Question: when i rotate my phone , wrappanle is not changed and it does not get new figure . what should i do for that ?

and this is my xaml code :
'''
<ScrollViewer>
<toolkit:WrapPanel>
<Rectangle Height="100" Width="200" Fill="Red" />
<Rectangle Margin="10" Height="100" Width="200" Fill="Red" />
<Rectangle Height="100" Width="200" Fill="Red" />
<Rectangle Height="100" Width="200" Fill="Red" Margin="10" />
<Rectangle Height="100" Width="200" Fill="Red" />
<Rectangle Height="100" Width="200" Fill="Red" Margin="10" />
<Rectangle Height="100" Width="200" Fill="Red" />
<Rectangle Height="100" Width="200" Fill="Red" Margin="10" />
<Rectangle Height="100" Width="200" Fill="Red" />
<Rectangle Height="100" Width="200" Fill="Red" Margin="10" />
<Rectangle Height="100" Width="200" Fill="Red" />
<Rectangle Height="100" Width="200" Fill="Red" Margin="10" />
<Rectangle Height="100" Width="200" Fill="Red" />
<Rectangle Height="100" Width="200" Fill="Red" Margin="10" />
<Rectangle Height="100" Width="200" Fill="Red" />
<Rectangle Height="100" Width="200" Fill="Red" Margin="10" />
</toolkit:WrapPanel>
'''
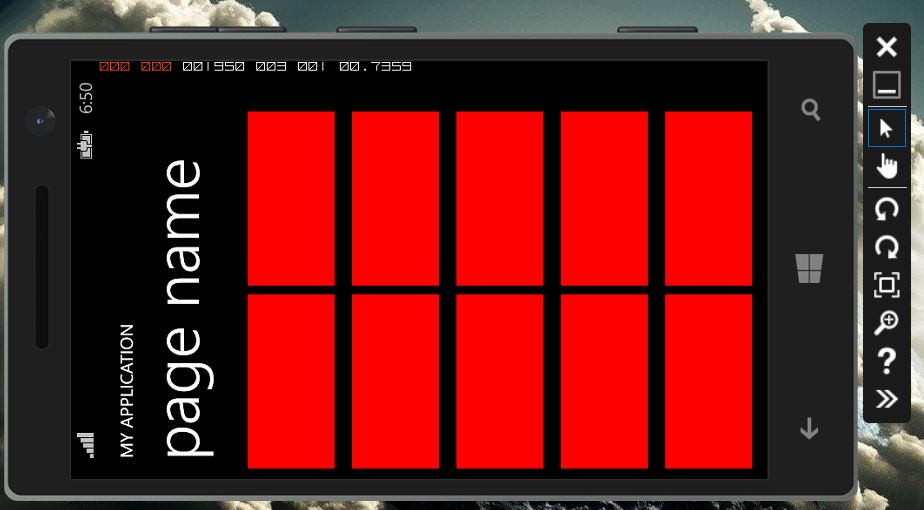
Answer: You need to set the 'SupportedOrientations' property of your 'PhoneApplicationPage' to 'PortraitOrLandscape' value.
You can read more about screen orientation here: <URL>